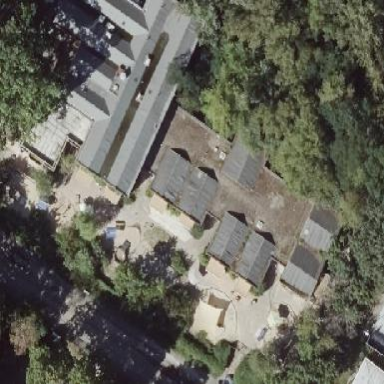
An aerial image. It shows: Kindergarten.